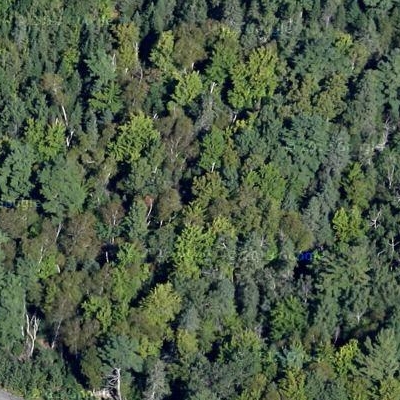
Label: Forest